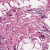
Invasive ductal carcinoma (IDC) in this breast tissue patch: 0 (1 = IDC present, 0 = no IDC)